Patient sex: M
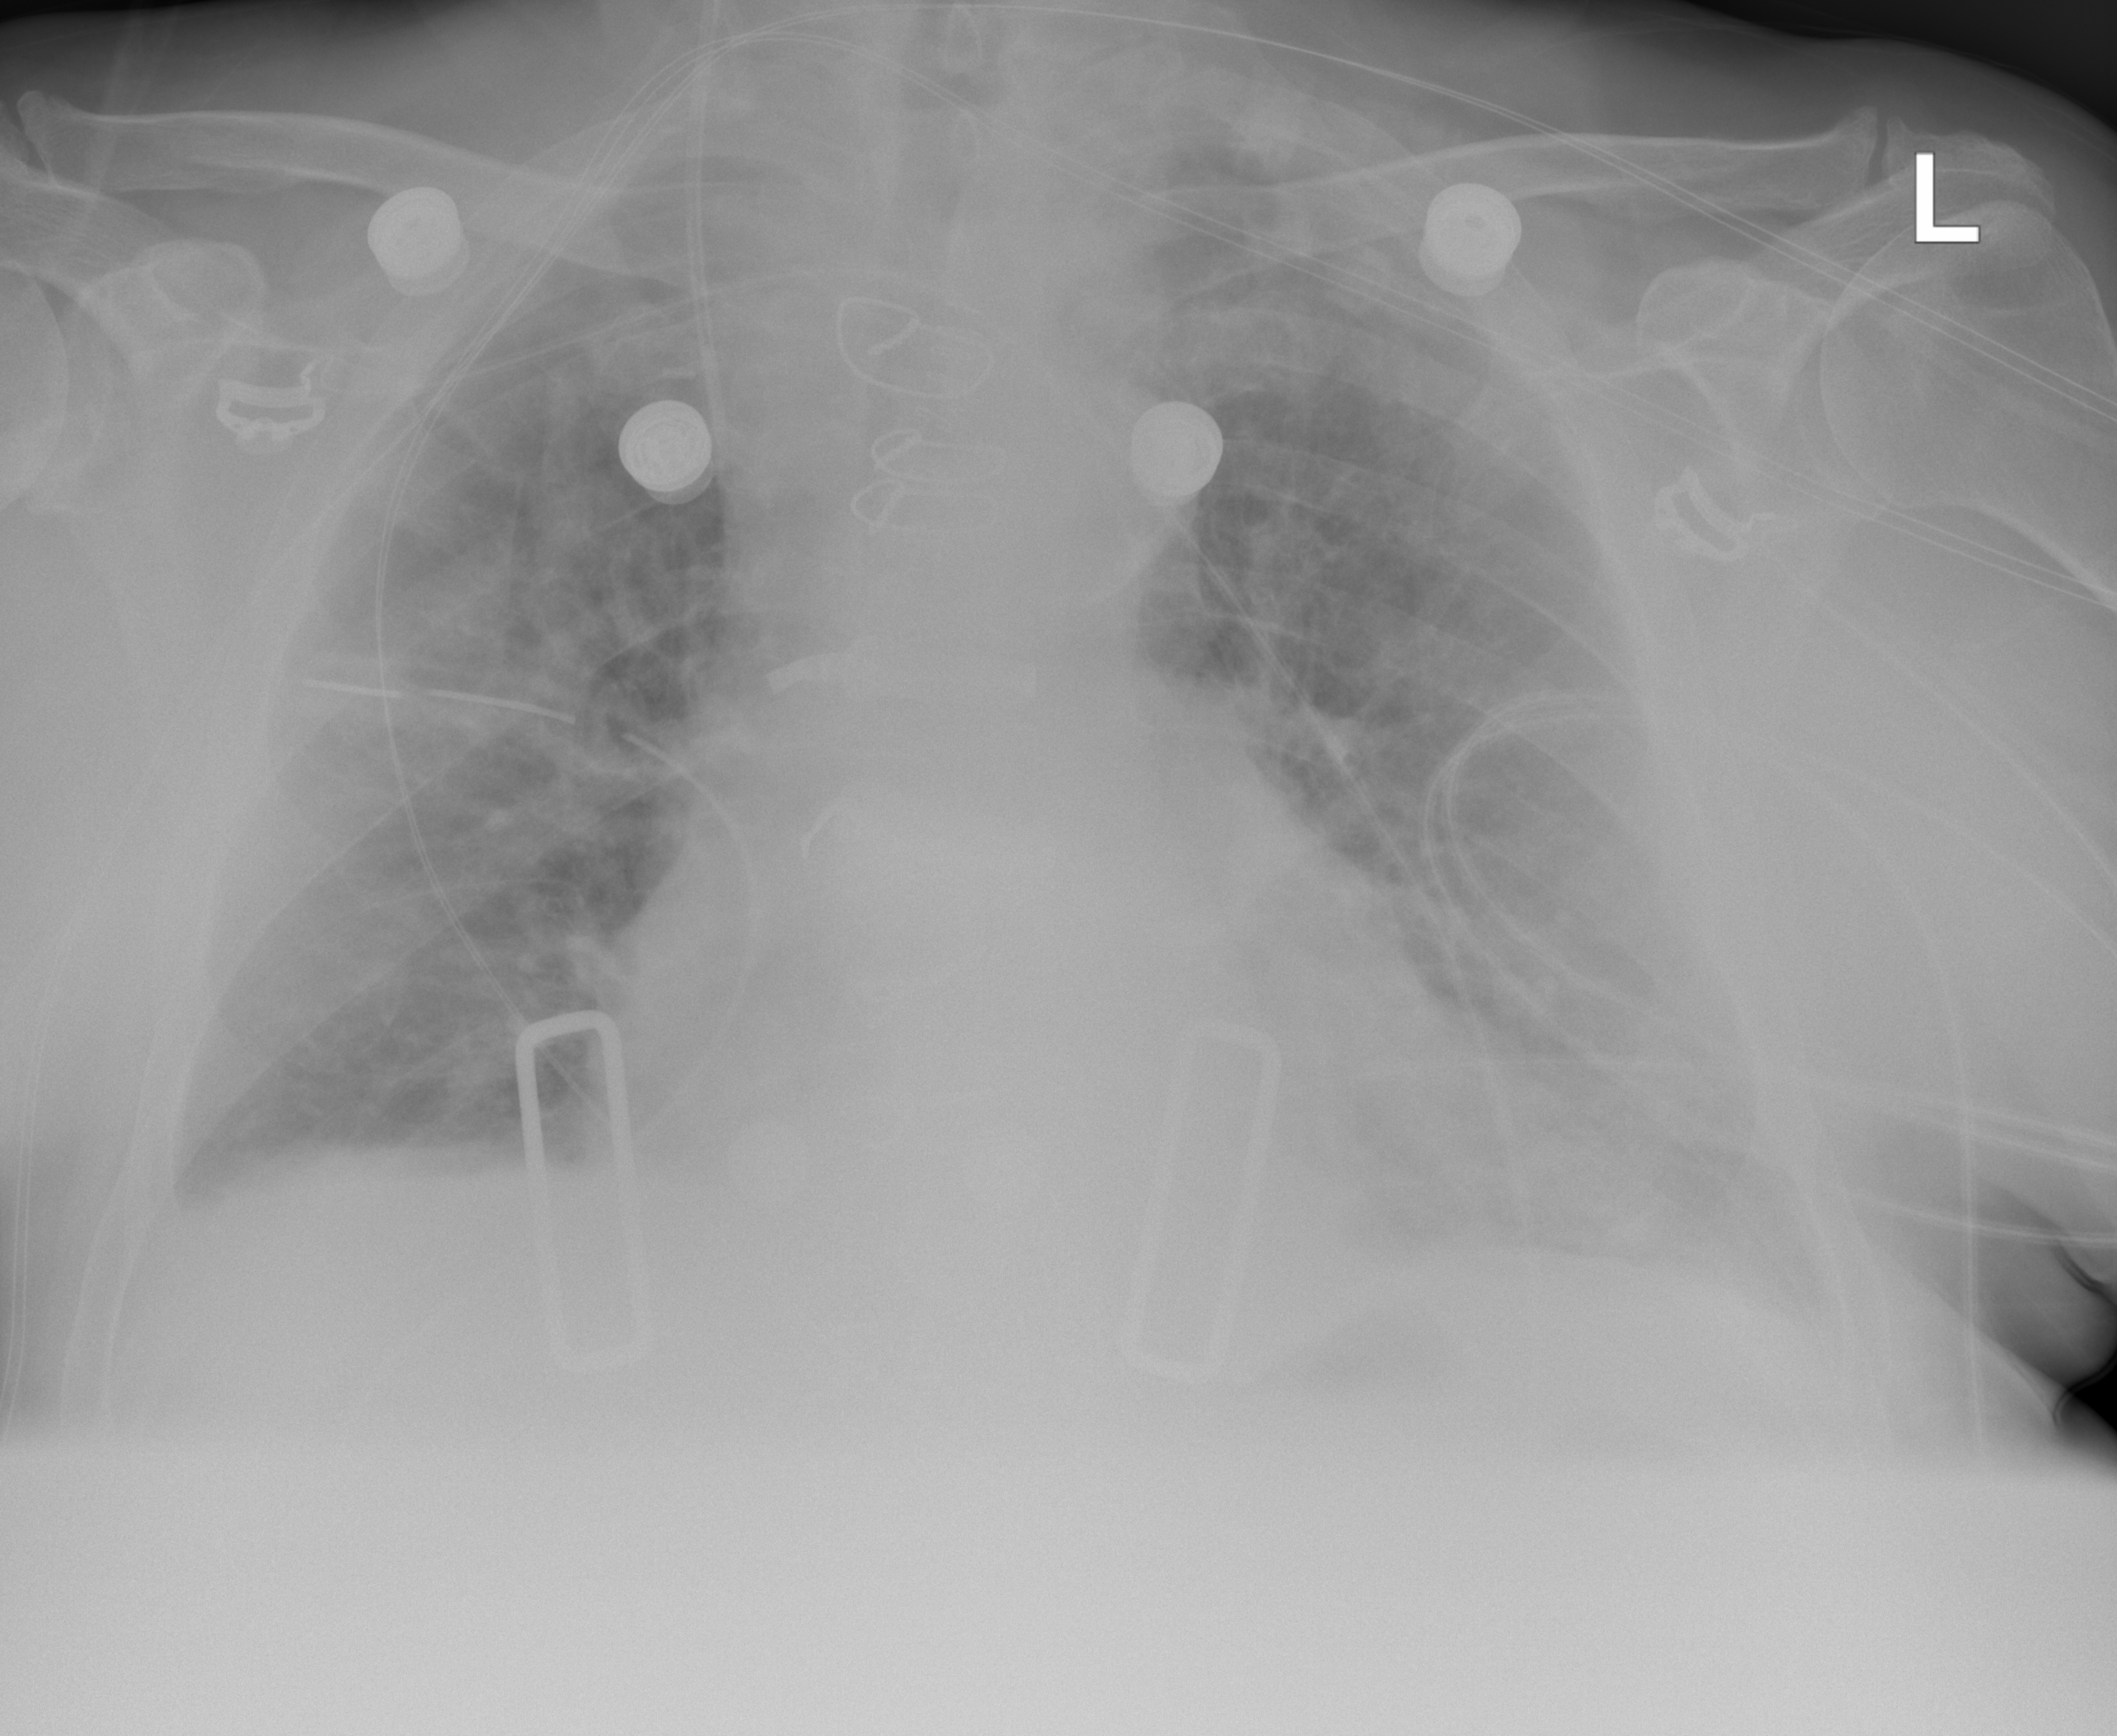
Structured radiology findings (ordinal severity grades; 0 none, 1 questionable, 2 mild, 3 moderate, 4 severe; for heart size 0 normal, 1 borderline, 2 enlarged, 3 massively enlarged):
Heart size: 2
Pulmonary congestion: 2
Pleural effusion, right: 2
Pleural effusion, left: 2
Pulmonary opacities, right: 0
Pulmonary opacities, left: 0
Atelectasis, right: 2
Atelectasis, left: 2